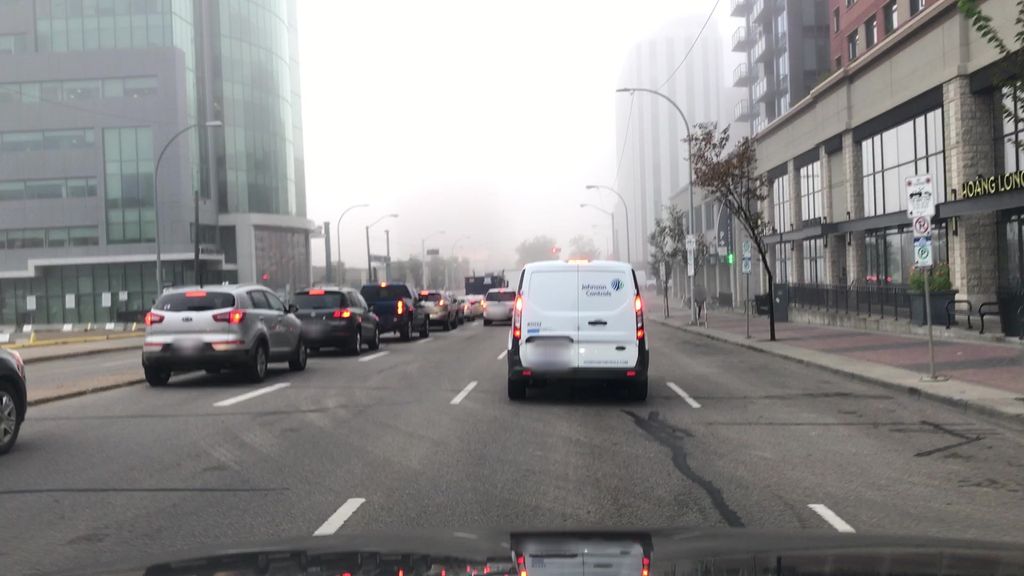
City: edmonton